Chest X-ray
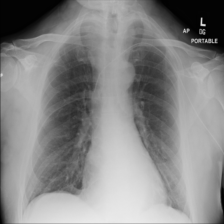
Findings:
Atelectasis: negative
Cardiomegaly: negative
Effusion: negative
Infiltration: negative
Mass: negative
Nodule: negative
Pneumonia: negative
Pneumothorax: negative
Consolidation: negative
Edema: negative
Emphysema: negative
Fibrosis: negative
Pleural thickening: negative
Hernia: negative